Aerial crown-view tile of a tropical tree (Barro Colorado Island, Panama), acquired 20240716:
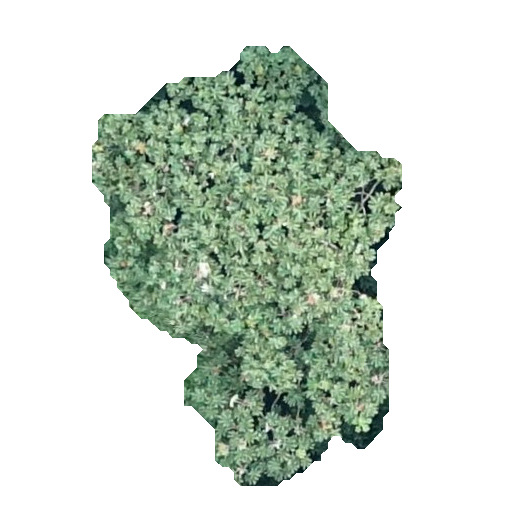
Species: Cecropia insignis
GBIF accepted scientific name: Cecropia insignis
Crown area: 141.422 m²